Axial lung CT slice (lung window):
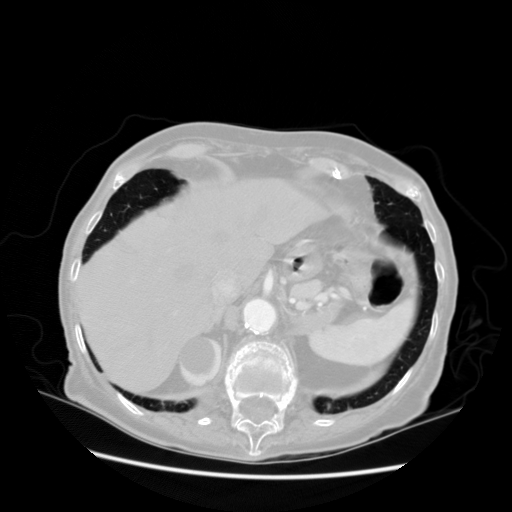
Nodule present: no